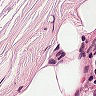
Metastatic tissue present: no